Field crop: tomato
Growth stage: 1
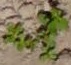
Species: portulaca